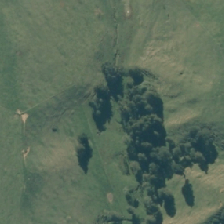
Land cover: manuka_kanuka